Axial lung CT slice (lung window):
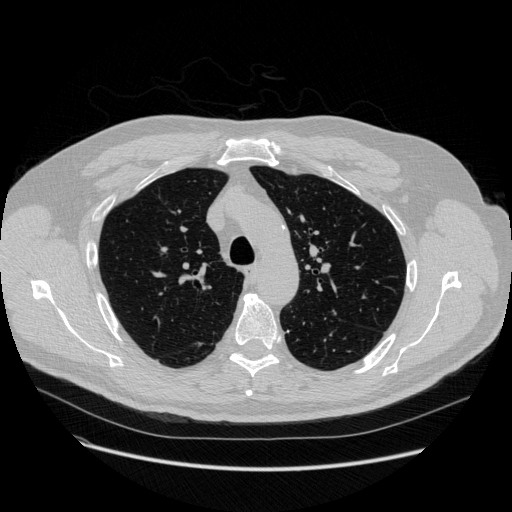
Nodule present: no